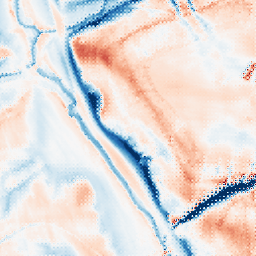
Category: multiscale
Decomposition family: dog_multiscale
Decomposition parameters: sigma_ratio: 1.6
n_scales: 5
base_sigma: 1
Upsampling method: regularized
Upsampling parameters: scale: 2
lambda_reg: 0.1
Upsampling scale: 2